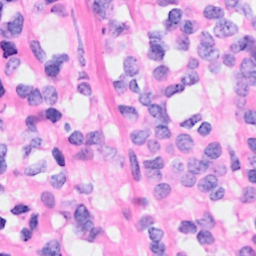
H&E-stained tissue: Breast